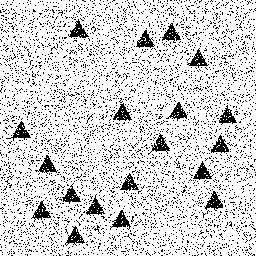
Squares: 0
Triangles: 19
Stars: 0
Total shapes: 19